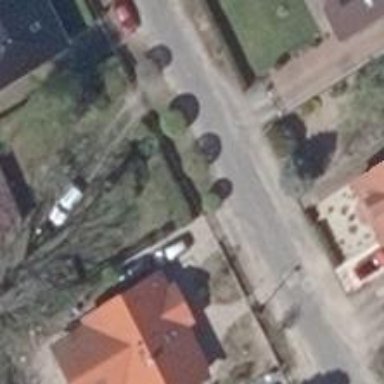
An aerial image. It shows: Asphalt road in residential area.